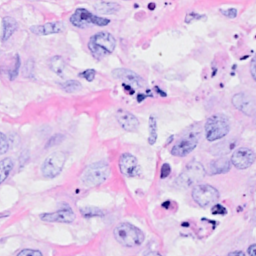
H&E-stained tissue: Breast